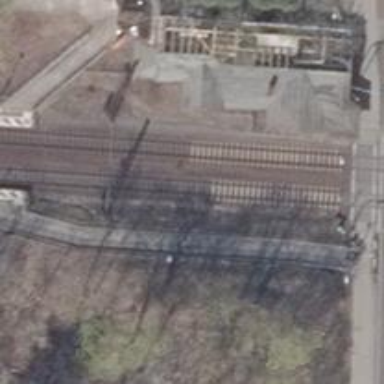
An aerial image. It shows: Railway signal.